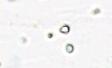
Label: Phaeocystis